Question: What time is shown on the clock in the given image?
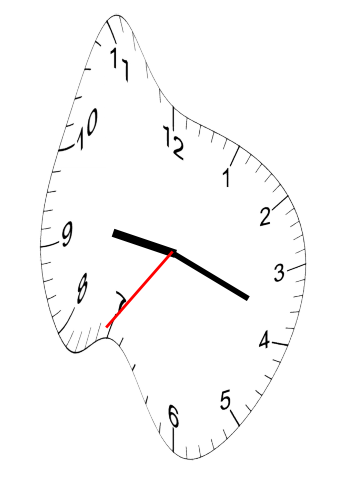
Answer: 09:18:36